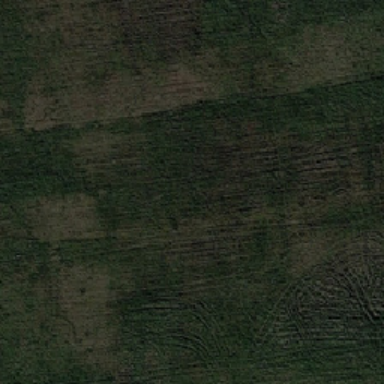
The grass here is slightly worn .